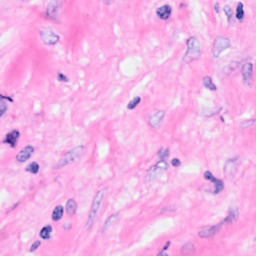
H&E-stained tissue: Breast